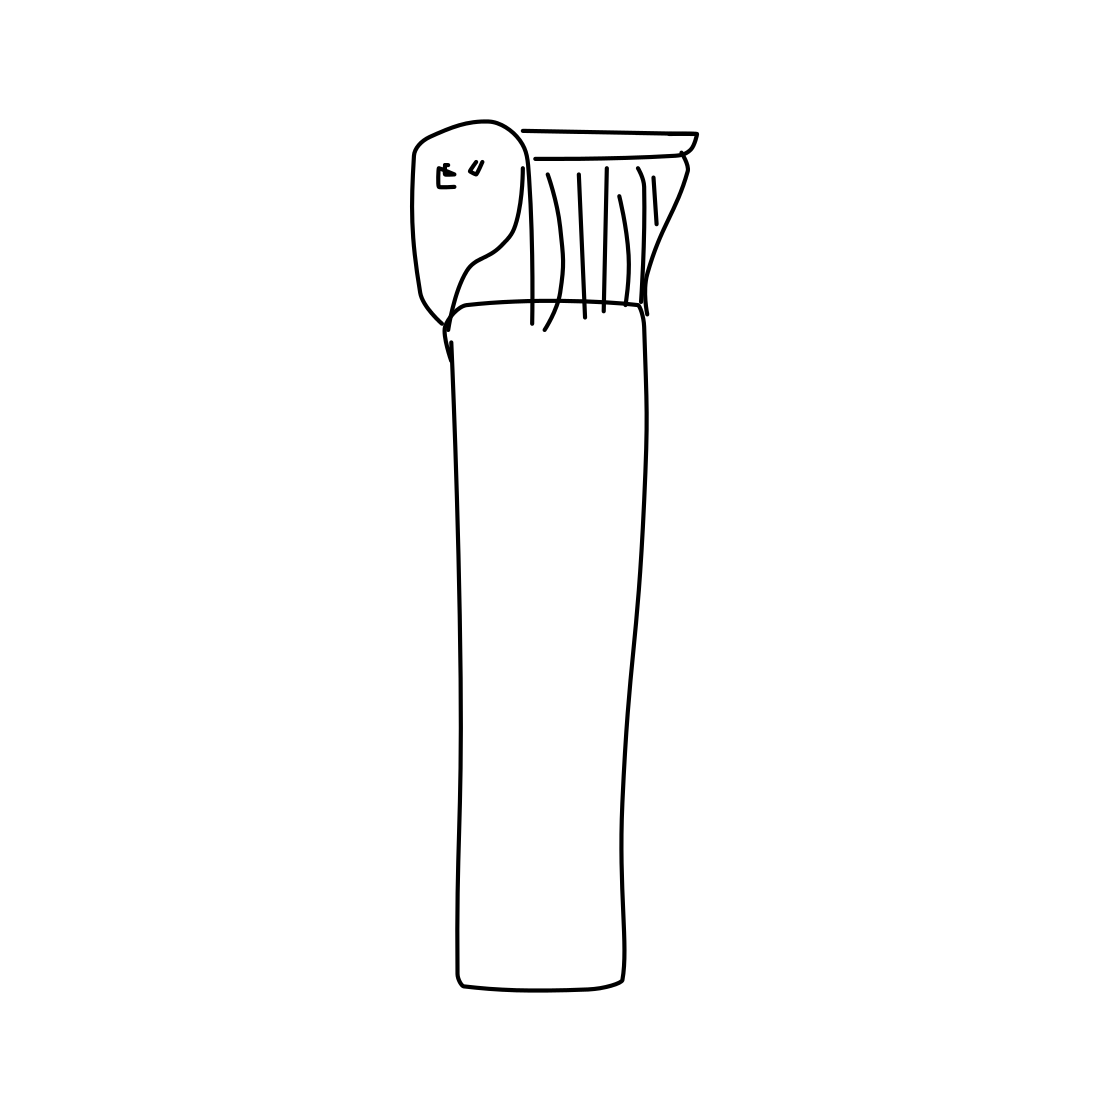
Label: lighter